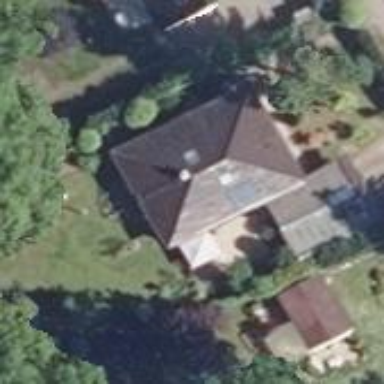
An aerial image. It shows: Simple and straightforward house.